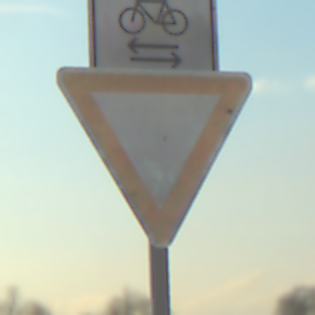
Verkehrszeichen: VorfahrtGewaehren
Zusatzzeichen oben: RichtungsangabeDurchPfeile9
Umgebung: Outdoor, RoadRail
Tageszeit: SunriseSunset
Wetter: PartlyCloudy
Licht: Natural
Jahreszeit: NotSpecified
Kontrast: HighContrast